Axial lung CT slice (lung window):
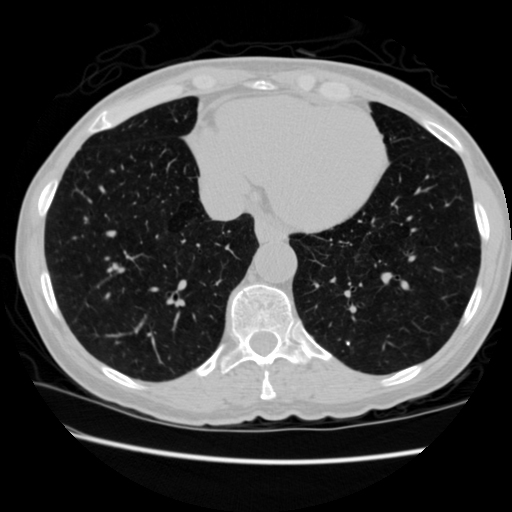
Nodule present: no